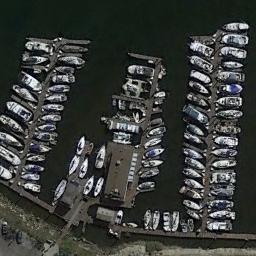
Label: harbor